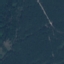
Land use / land cover: Forest